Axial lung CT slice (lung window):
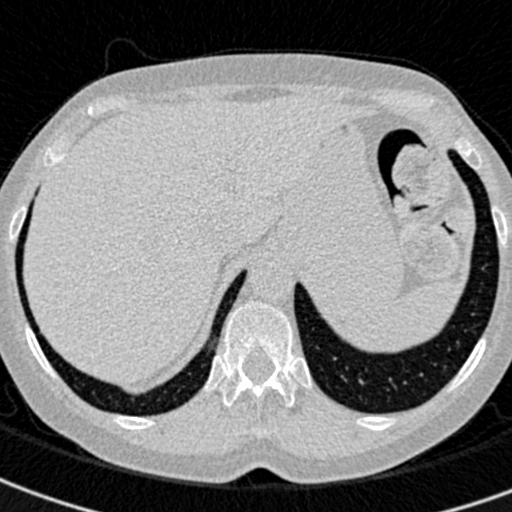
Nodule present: no